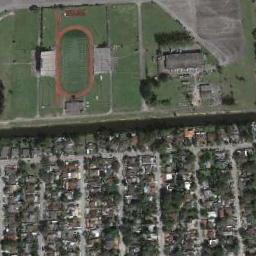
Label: ground_track_field